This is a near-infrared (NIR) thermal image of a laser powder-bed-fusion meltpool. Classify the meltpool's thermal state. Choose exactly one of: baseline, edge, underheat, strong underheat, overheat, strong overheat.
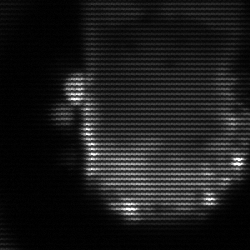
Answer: baseline